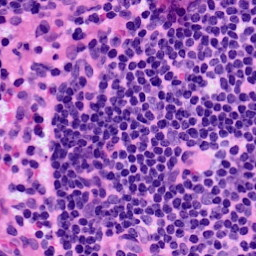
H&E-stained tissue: LymphNode